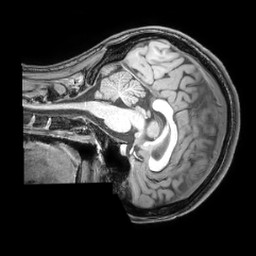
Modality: T1w
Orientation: sagittal
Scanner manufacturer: philips
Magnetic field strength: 3 T
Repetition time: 0.008 s
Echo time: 0.0035 s